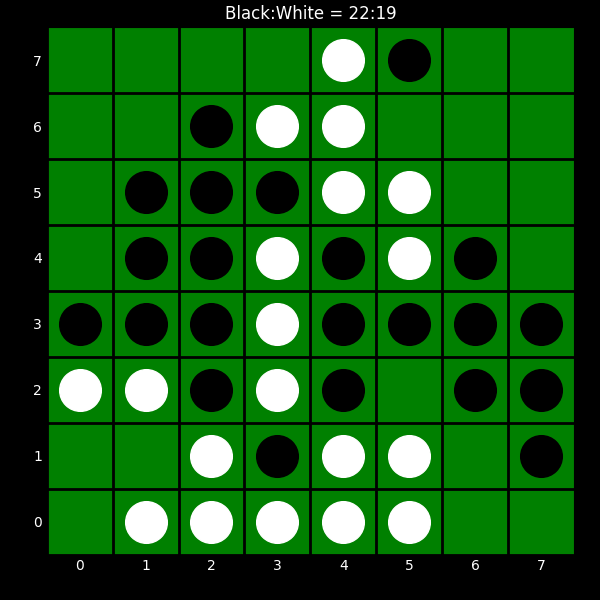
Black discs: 22
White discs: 19